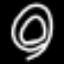
Label: donut